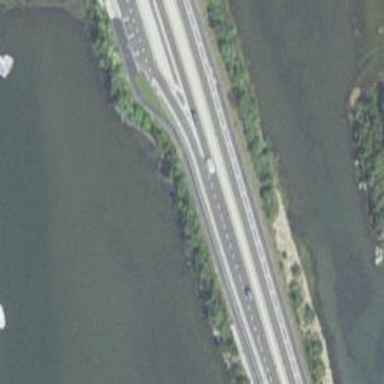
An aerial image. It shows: Secondary road with asphalt surface. This road is designated as expressway.